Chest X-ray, AP view. Patient: 64 years old, sex M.
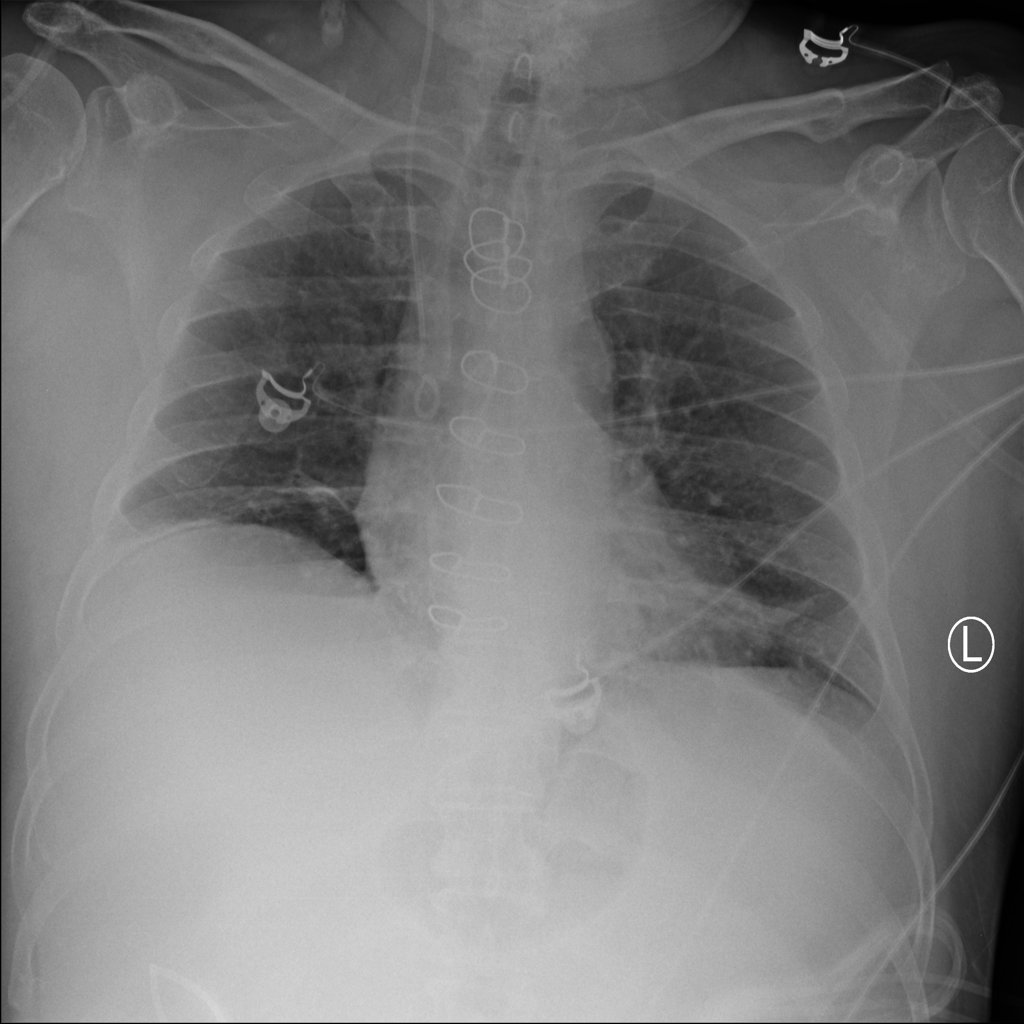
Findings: No Finding